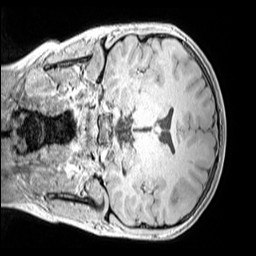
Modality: MP2RAGE
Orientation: coronal
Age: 12
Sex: female
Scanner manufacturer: siemens
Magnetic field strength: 3 T
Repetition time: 4 s
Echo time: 0.00299 s